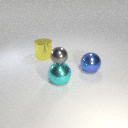
large blue metal sphere in front of large yellow metal cylinder